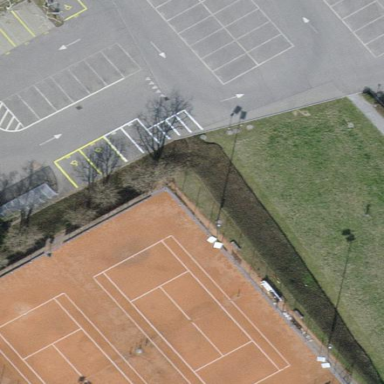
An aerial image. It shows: Tennis court on pitch.